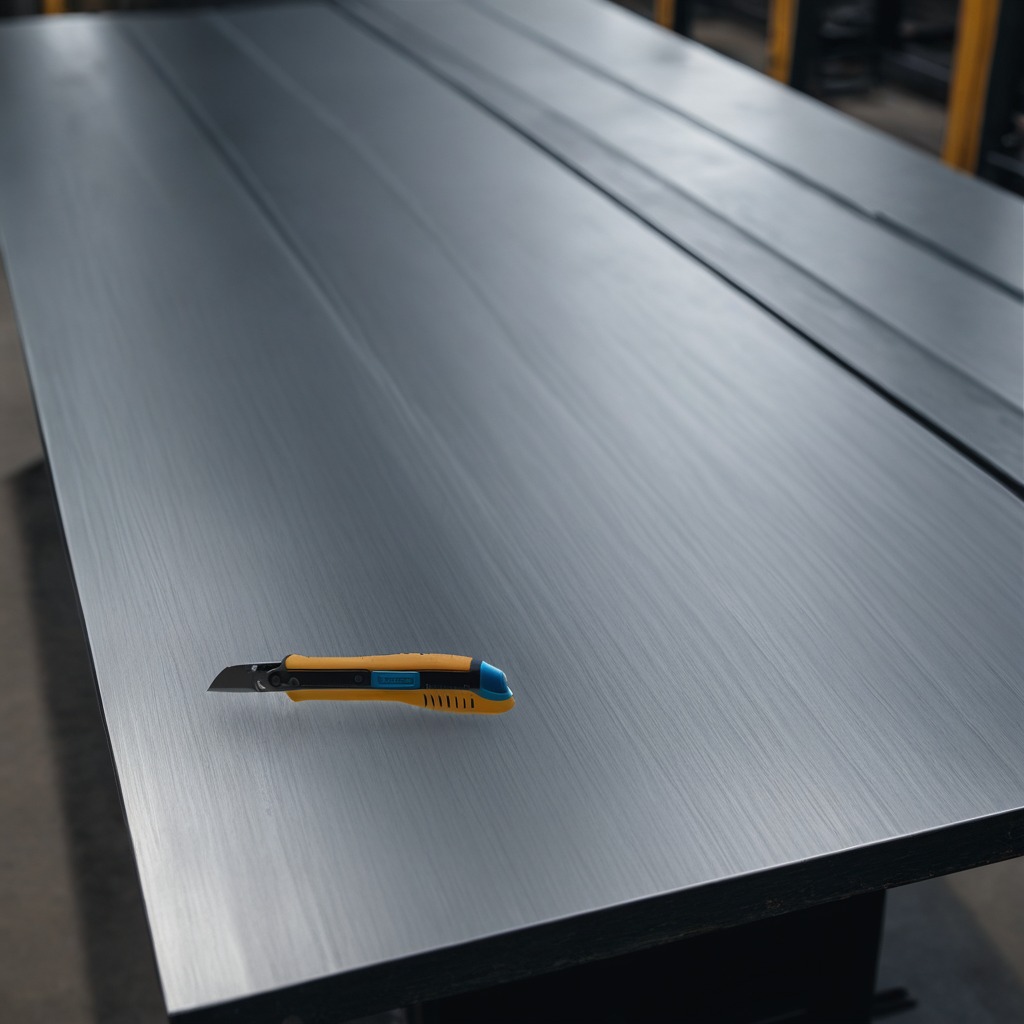
A utility knife is lying on a cold steel table in a mining workshop.